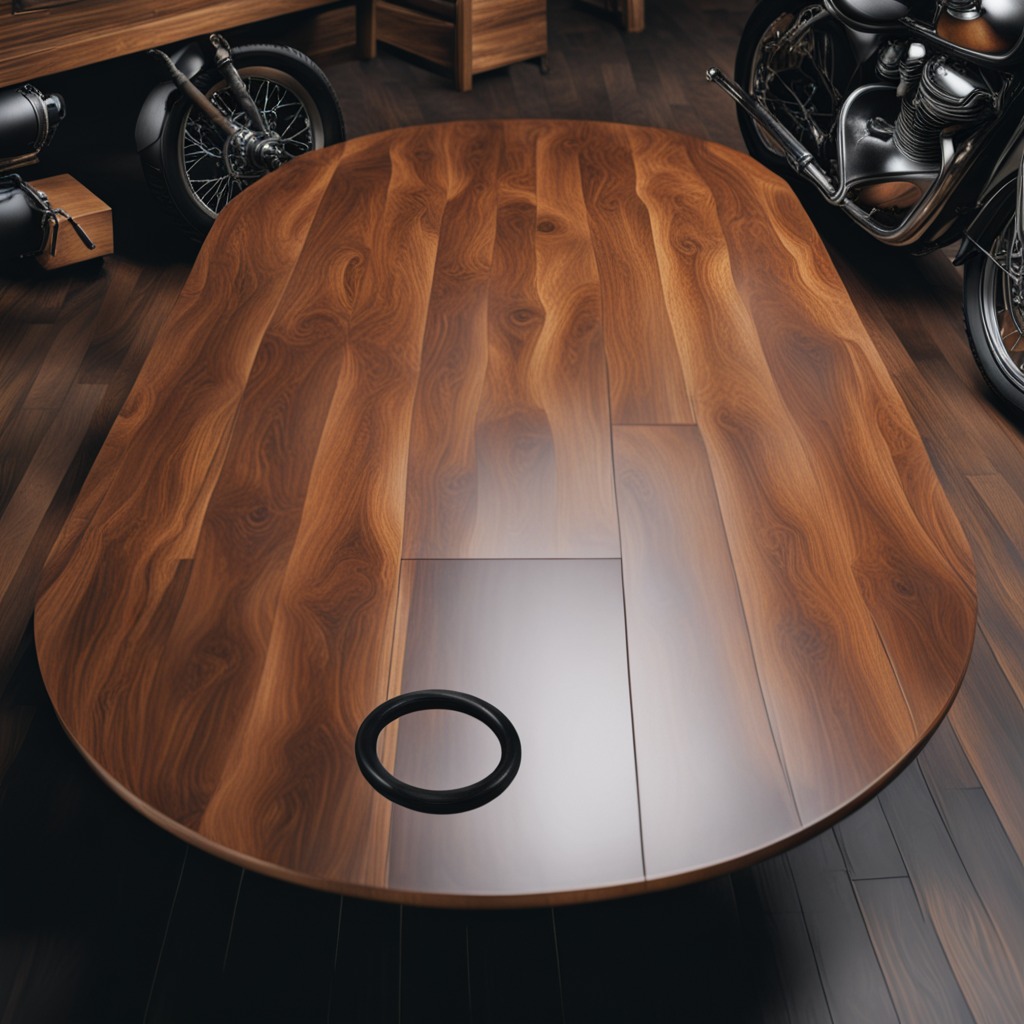
A rubber O-ring is lying on the wooden table.